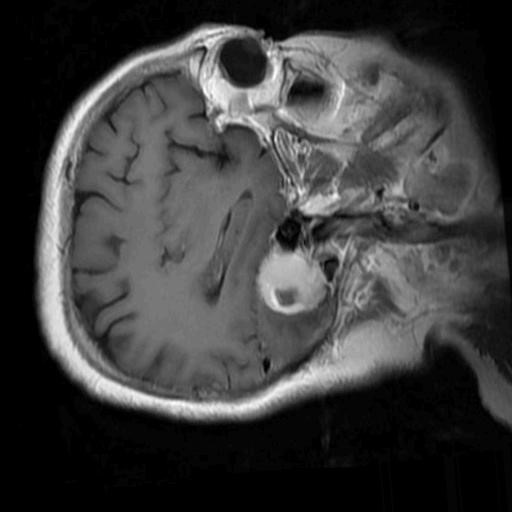
Label: brain_menin